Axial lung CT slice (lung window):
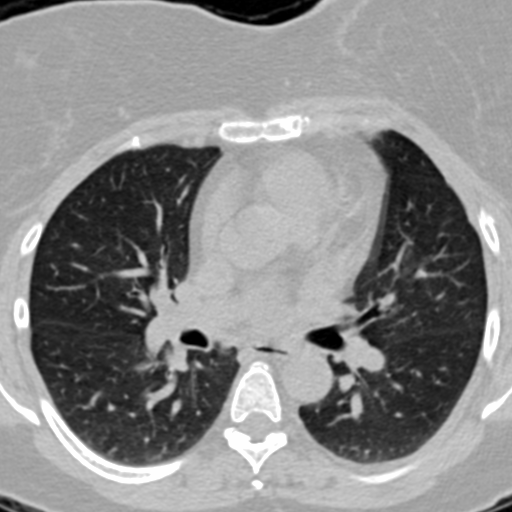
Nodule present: no